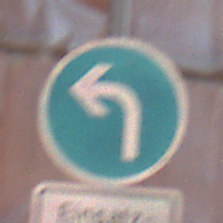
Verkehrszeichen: VorgeschriebeneFahrtrichtungLinks
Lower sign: BesondereFahrzeugeUndTransportgueter3
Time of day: MorningAfternoon
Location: Outdoor (Nature)
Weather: Clear
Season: Summer
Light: Natural